Platform: macOS
Application: Arc Browser
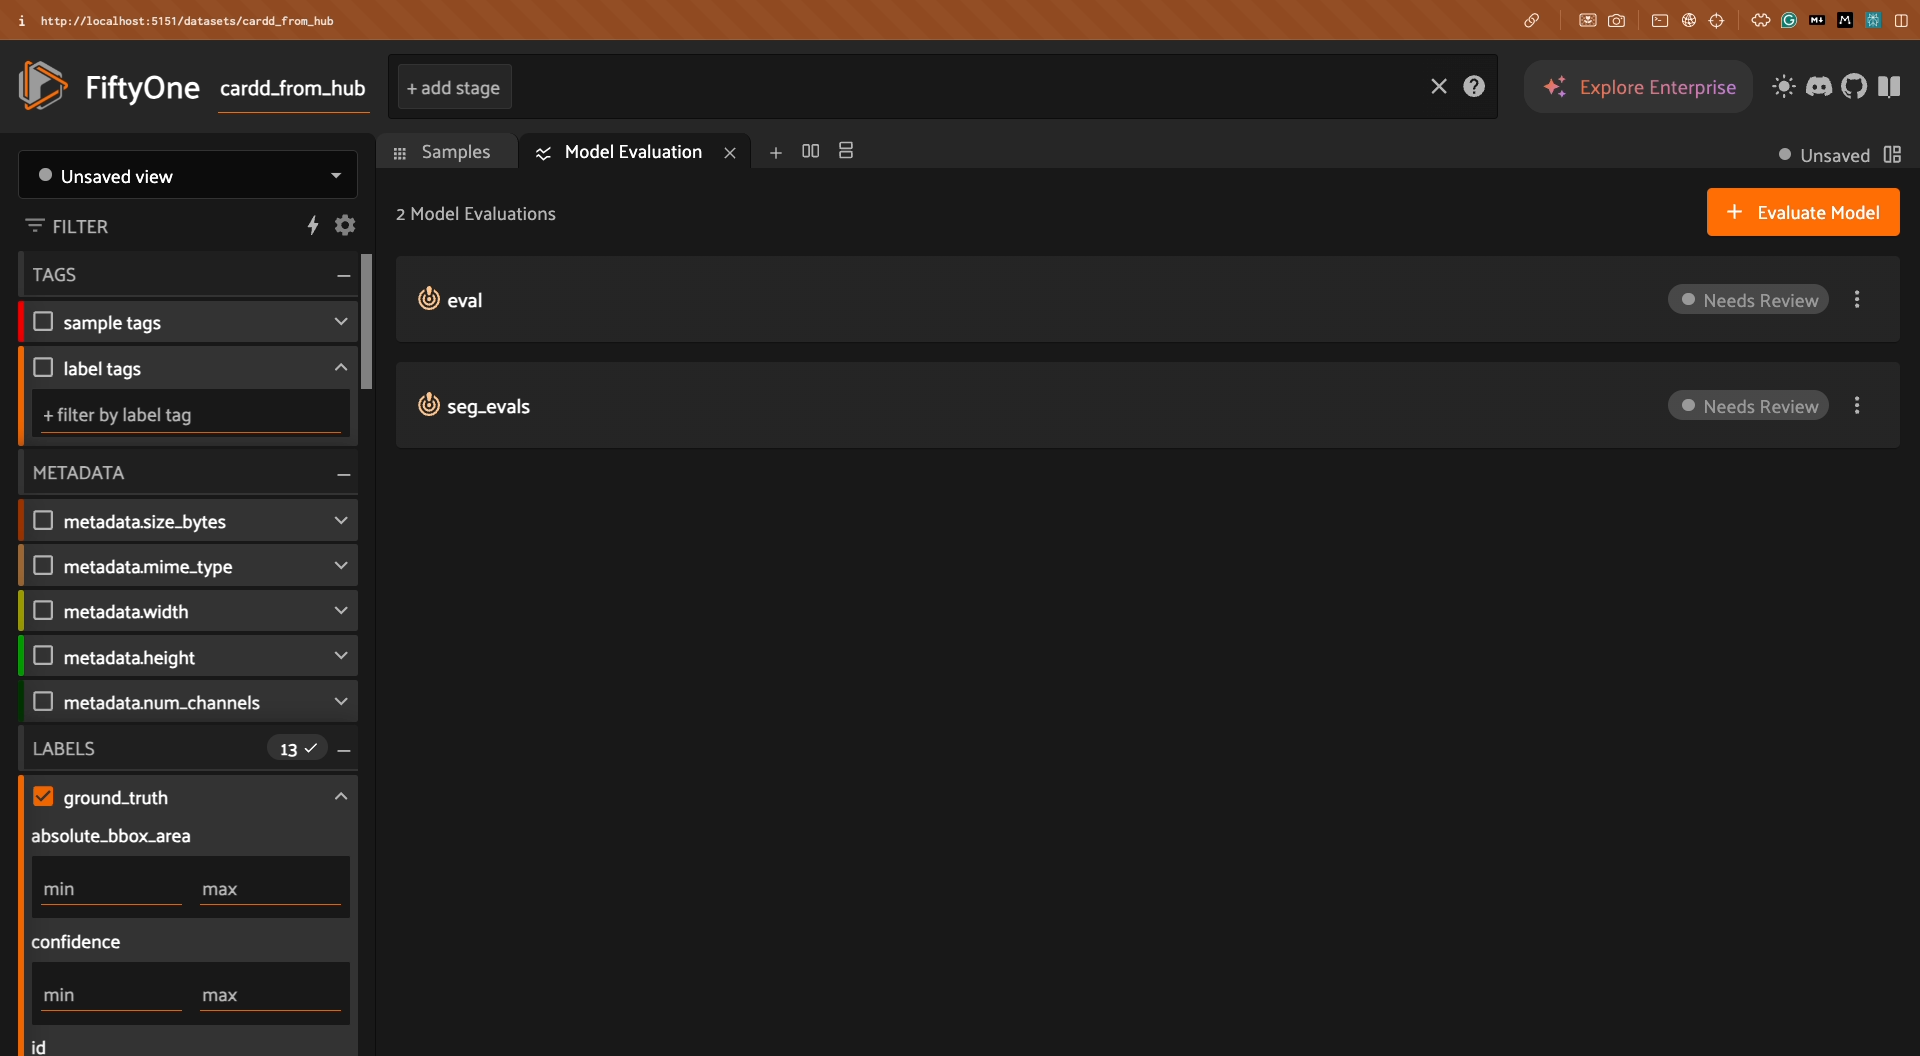
task_description: Open Model Evaluation panel next to samples panel
action_type: click
element_info: Icon
steps_since_start: 1